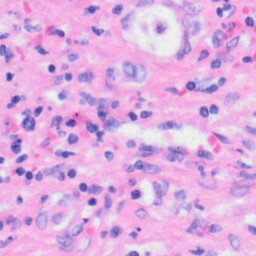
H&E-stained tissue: Liver